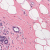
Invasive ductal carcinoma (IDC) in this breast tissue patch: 0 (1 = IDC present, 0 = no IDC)